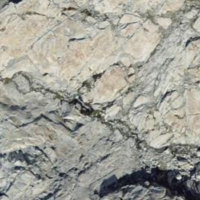
EUNIS habitat code: 49
Species observed at this site:
Micranthes stellaris